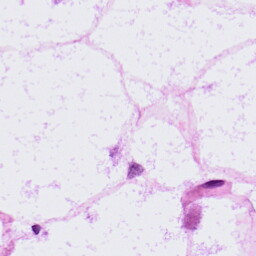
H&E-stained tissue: LymphNode